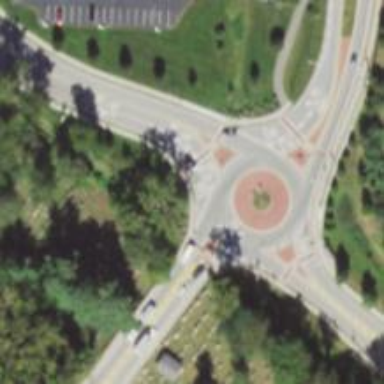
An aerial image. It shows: Tertiary road leading to roundabout.